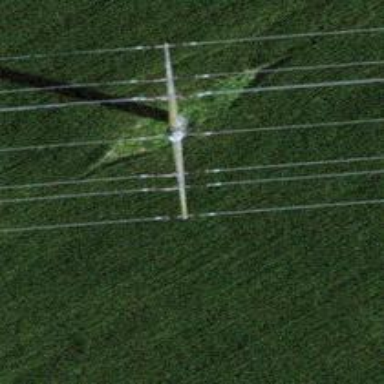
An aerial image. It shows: Power line in the image.